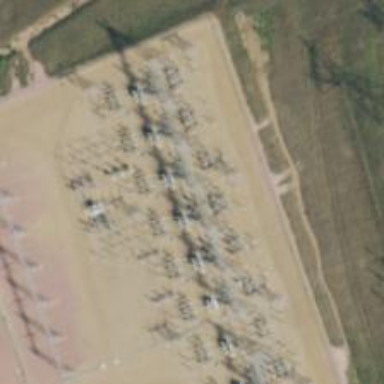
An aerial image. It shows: Switch used for power control.